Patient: sex M, age 42
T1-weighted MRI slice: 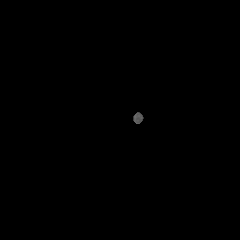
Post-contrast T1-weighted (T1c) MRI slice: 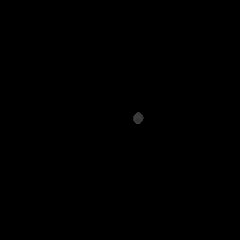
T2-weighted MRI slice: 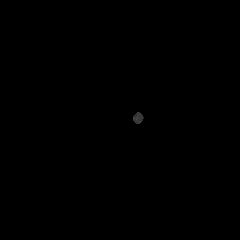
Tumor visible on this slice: no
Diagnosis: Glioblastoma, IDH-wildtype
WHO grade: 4